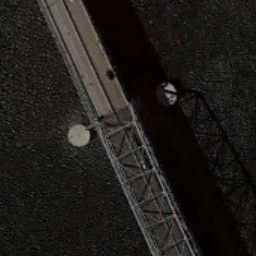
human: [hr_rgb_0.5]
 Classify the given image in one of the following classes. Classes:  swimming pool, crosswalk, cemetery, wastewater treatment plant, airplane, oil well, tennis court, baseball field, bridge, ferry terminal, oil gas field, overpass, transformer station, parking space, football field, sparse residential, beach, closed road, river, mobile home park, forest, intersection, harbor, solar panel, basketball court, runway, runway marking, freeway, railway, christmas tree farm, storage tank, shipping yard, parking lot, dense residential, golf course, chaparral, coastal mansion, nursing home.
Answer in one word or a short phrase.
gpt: bridge